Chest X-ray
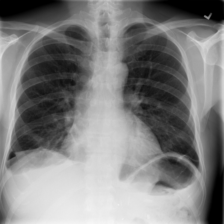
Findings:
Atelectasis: negative
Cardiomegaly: negative
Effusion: negative
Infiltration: negative
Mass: negative
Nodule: negative
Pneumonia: negative
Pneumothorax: negative
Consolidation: negative
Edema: negative
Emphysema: negative
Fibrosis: negative
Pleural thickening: negative
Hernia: negative